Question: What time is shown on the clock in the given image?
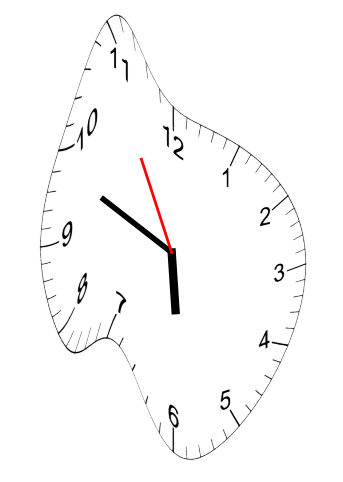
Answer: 05:48:55